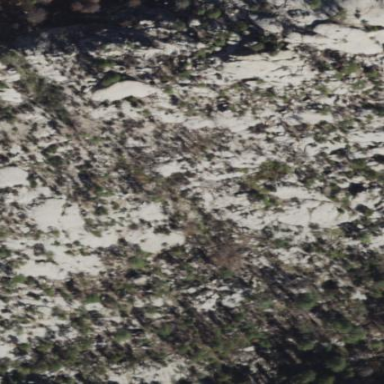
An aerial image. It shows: Landscape of bare rock.